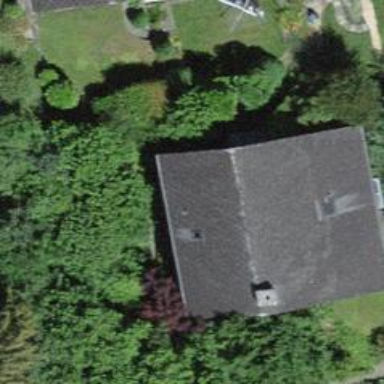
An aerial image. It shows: Residential building.